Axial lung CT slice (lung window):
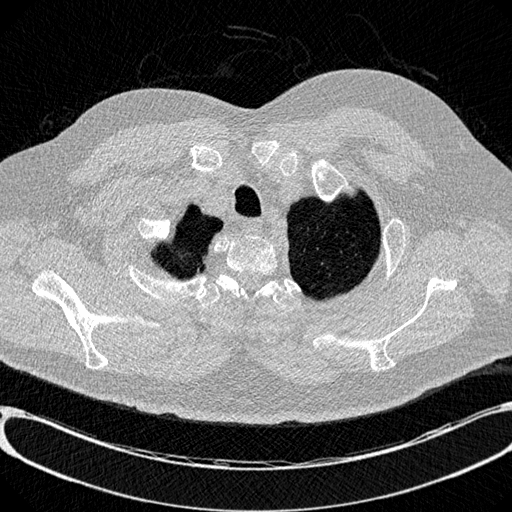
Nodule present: no